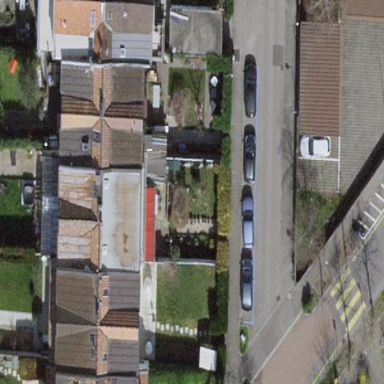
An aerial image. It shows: Garden enclosed by fence.